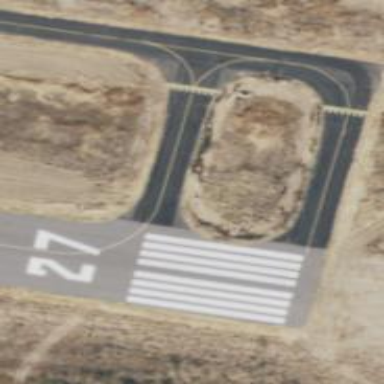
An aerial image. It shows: Image of taxiway at airport.